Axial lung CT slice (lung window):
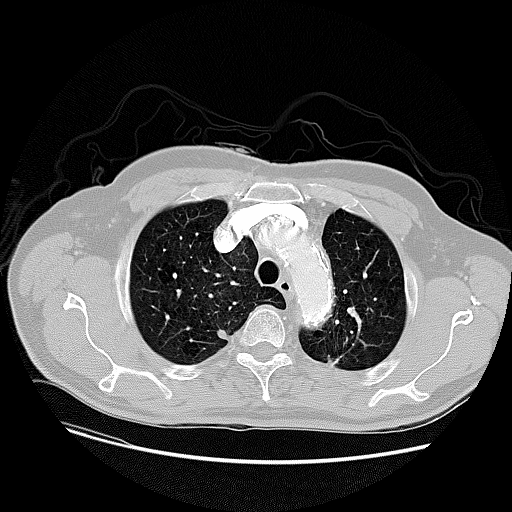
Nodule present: no